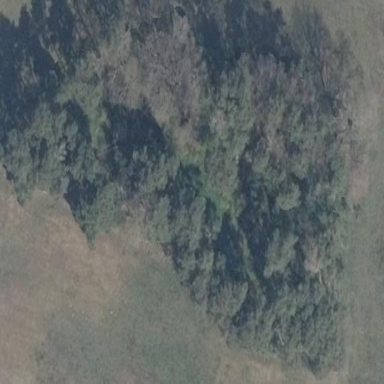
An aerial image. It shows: Forest area.